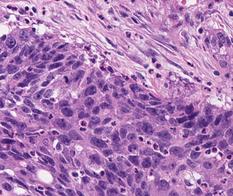
Tumor epithelial tissue: yes
Tumor-associated stroma tissue: yes
Normal tissue: no